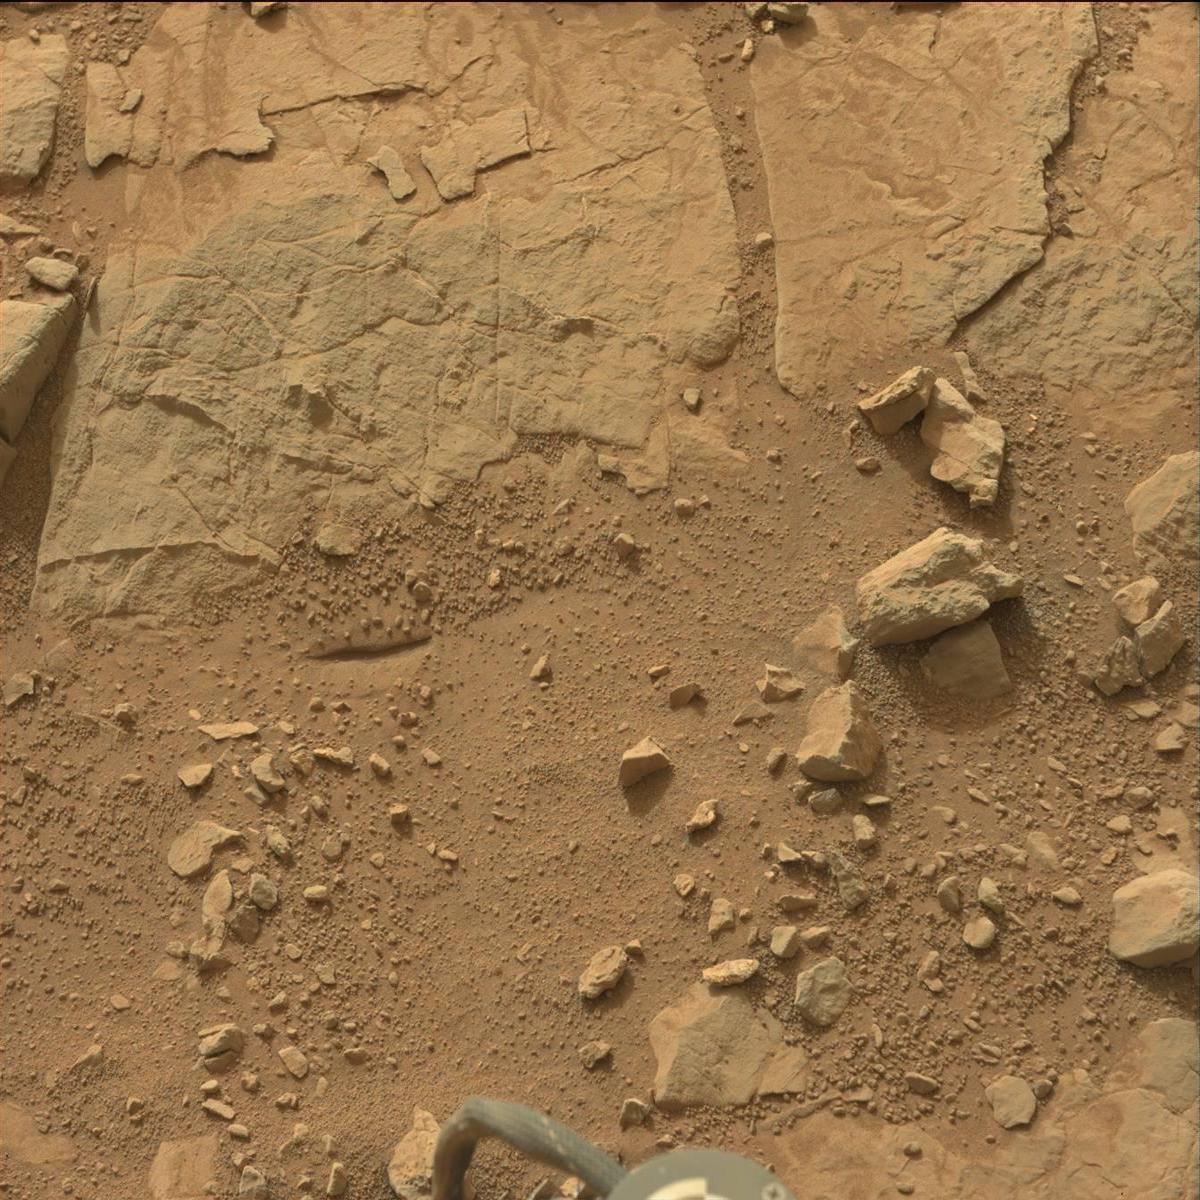
Terrain classes present: Bedrock, Rock, Rover, Sand / Soil